Chest X-ray:
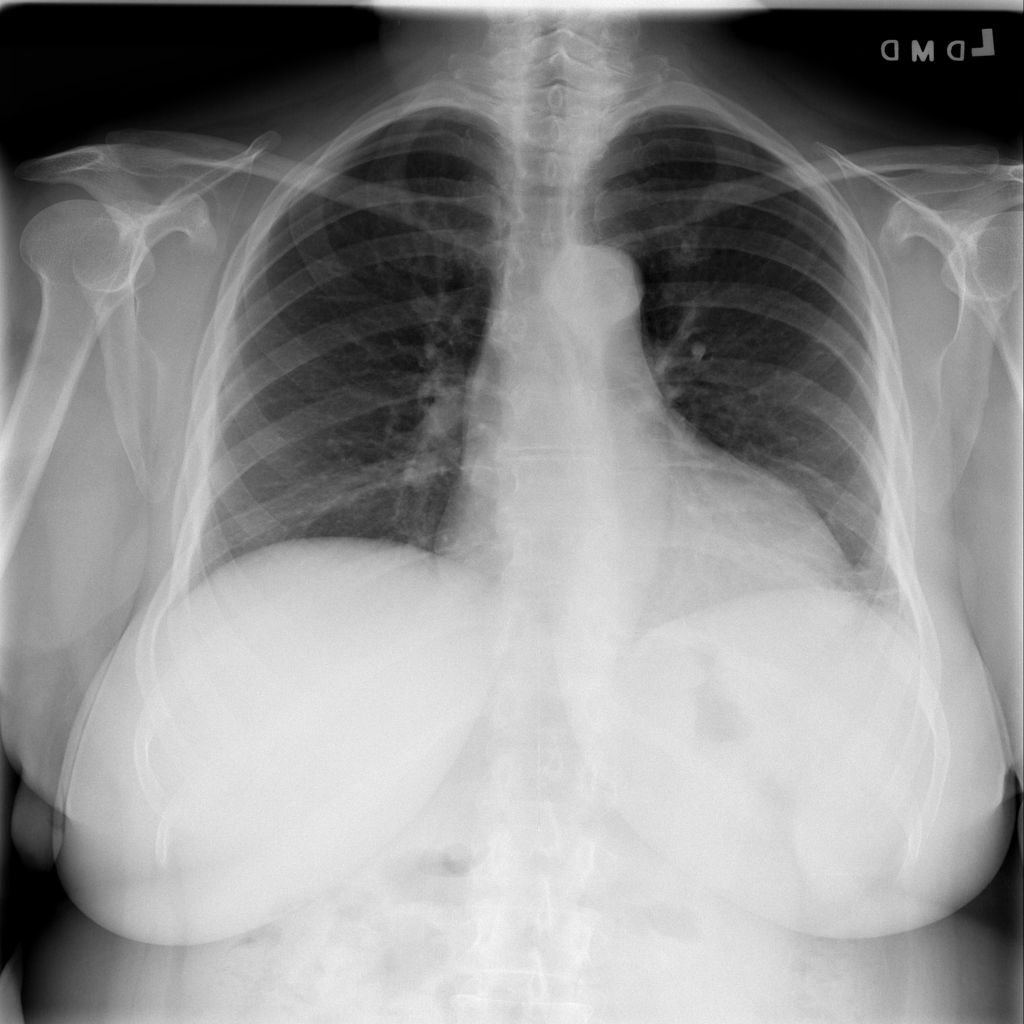
Findings: Atelectasis
No abnormal finding: no